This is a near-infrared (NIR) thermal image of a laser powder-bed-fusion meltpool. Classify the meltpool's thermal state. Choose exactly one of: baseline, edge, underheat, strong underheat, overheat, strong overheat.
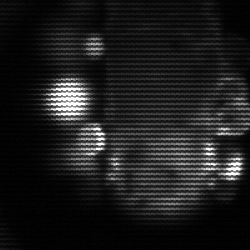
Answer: strong underheat